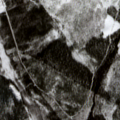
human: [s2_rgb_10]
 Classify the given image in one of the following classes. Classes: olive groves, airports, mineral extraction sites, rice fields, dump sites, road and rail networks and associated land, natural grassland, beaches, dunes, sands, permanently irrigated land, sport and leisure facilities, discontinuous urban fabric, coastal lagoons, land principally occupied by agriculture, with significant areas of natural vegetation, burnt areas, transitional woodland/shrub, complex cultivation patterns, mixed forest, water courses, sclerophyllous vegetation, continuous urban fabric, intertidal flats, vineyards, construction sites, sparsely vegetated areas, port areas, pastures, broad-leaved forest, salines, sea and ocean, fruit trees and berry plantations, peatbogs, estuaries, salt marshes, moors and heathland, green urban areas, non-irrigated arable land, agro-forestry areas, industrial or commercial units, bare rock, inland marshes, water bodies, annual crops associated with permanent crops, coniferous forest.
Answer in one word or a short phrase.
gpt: coniferous forest, mixed forest, transitional woodland/shrub